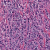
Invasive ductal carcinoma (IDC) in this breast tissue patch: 1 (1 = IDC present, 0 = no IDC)